Aerial crown-view tile of a tropical tree (Barro Colorado Island, Panama), acquired 20240813:
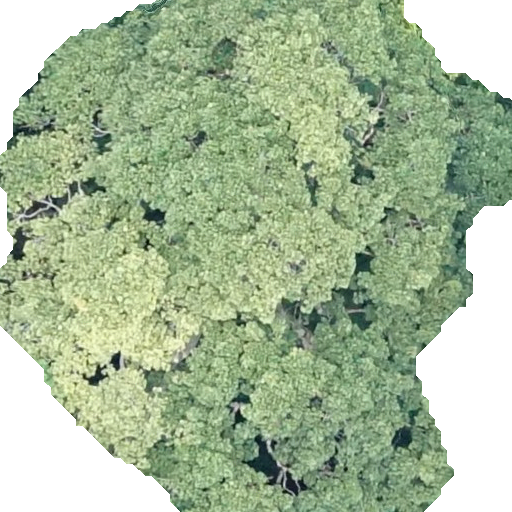
Species: Sterculia apetala
GBIF accepted scientific name: Sterculia apetala
Crown area: 352.788 m²